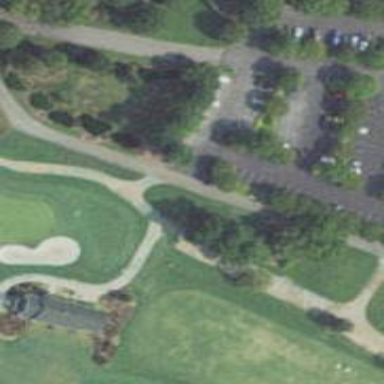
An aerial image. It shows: Path for golf carts.